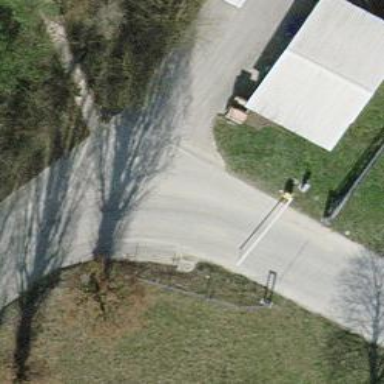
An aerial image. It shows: Gate.